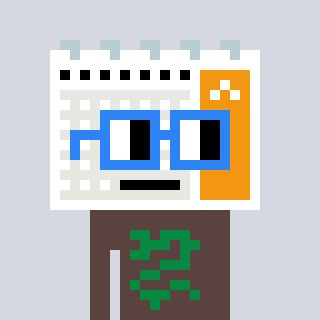
a pixel art character with square blue glasses, a calendar-shaped head and a darkbrown-colored body on a cool background